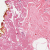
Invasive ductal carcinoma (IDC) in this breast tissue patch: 0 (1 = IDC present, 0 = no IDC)